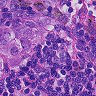
Metastatic tissue present: yes